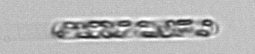
Label: Dactyliosolen_fragilissimus